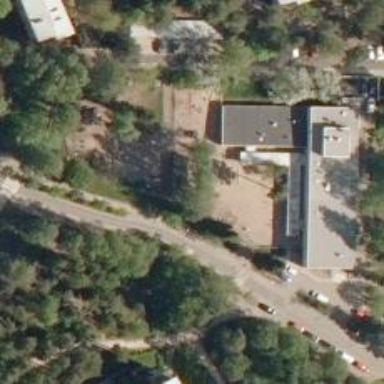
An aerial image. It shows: Kindergarten.